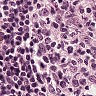
Metastatic tissue present: no